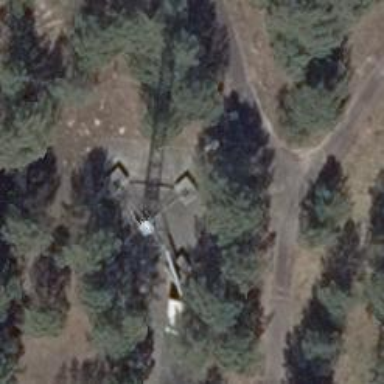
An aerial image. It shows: Man-made mast used for communication purposes.